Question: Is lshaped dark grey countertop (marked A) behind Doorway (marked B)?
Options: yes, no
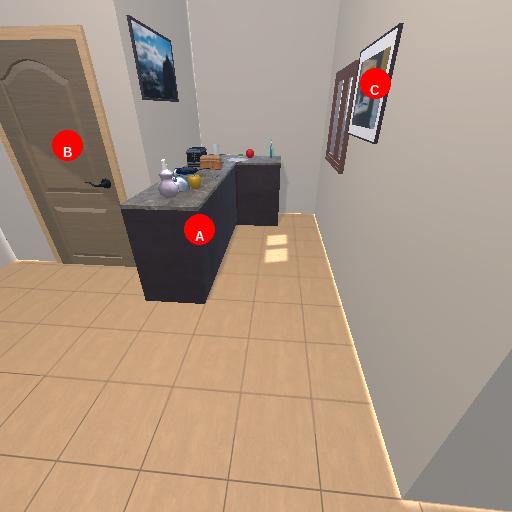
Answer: yes